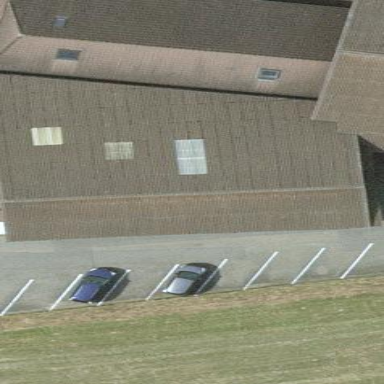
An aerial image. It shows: Building used as sawmill.